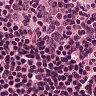
Metastatic tissue present: no